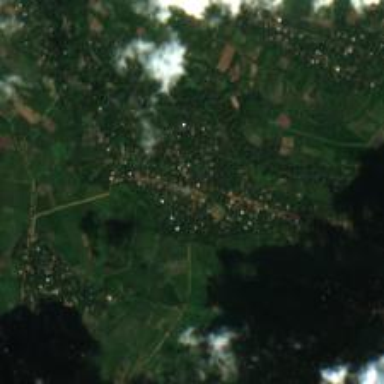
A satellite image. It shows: Village area.